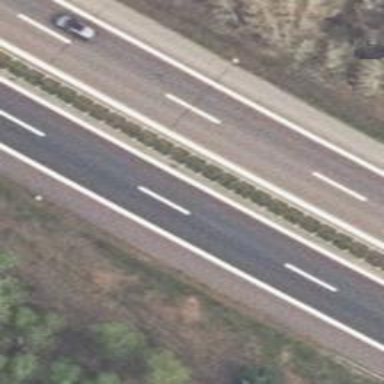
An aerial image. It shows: Asphalt motorway.